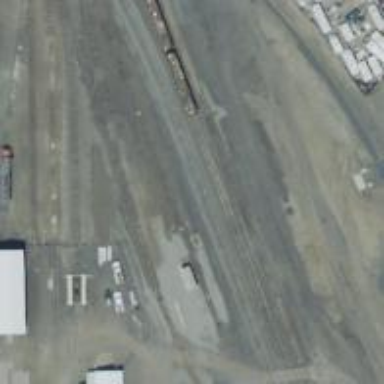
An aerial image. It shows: Railway siding with rails.